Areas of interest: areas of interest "Xiamen Gaoqi International Airport Terminal 3"
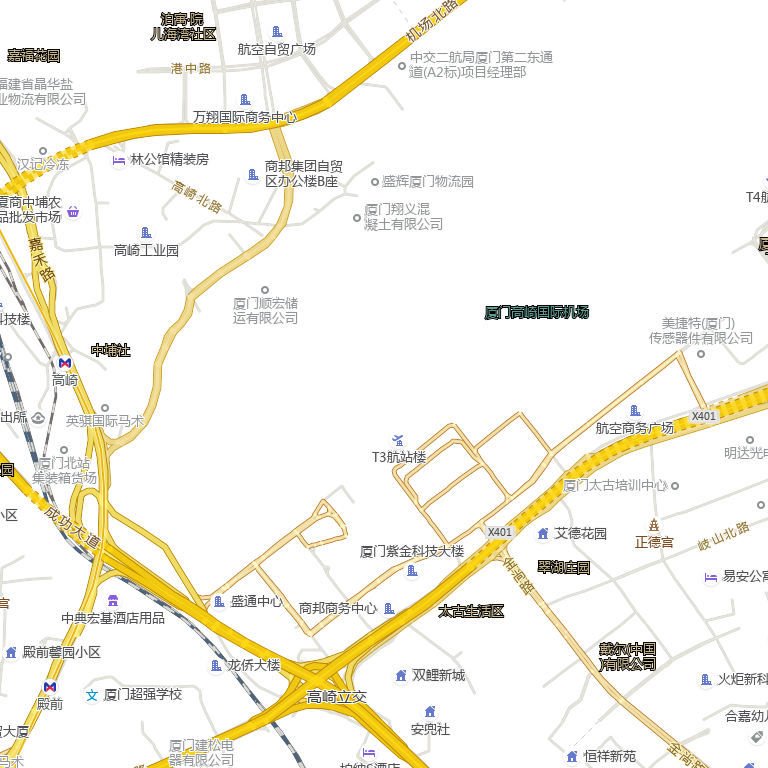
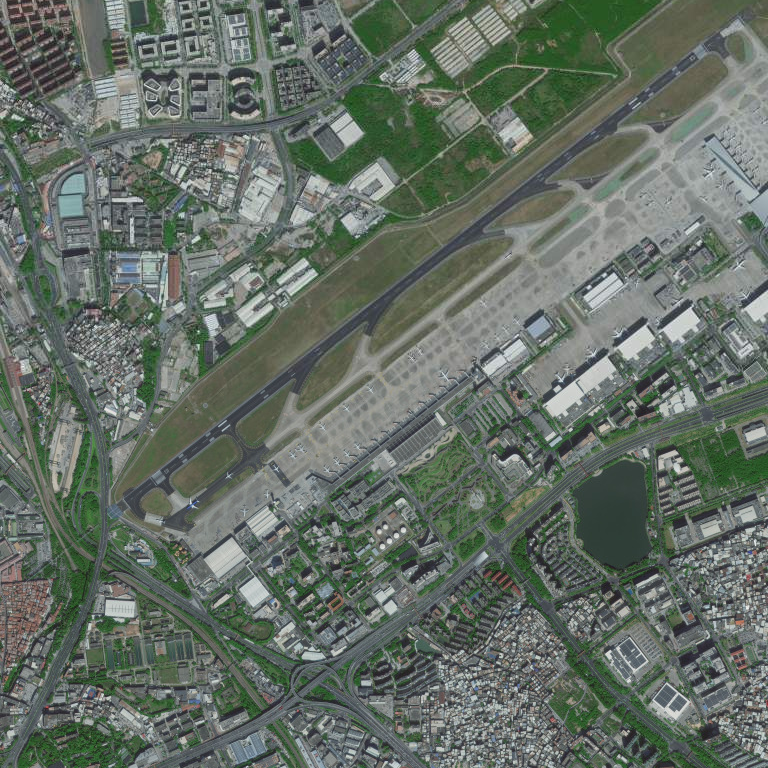